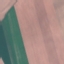
Land use / land cover class: AnnualCrop